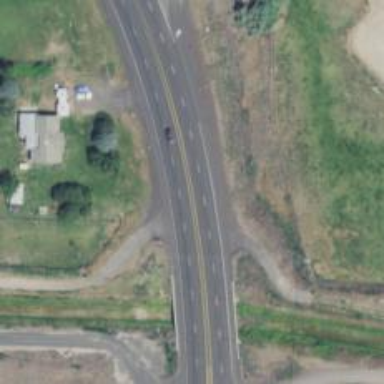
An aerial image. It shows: Primary highway.